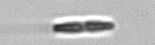
Label: pennate